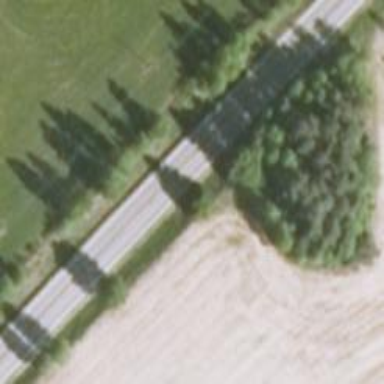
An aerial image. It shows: Asphalt trunk highway.